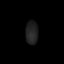
Tissue: prostate
Cell type: Epithelial cells
Senescence score: 0.3027
Nuclear area (px): 284
Mean DAPI intensity: 33.644